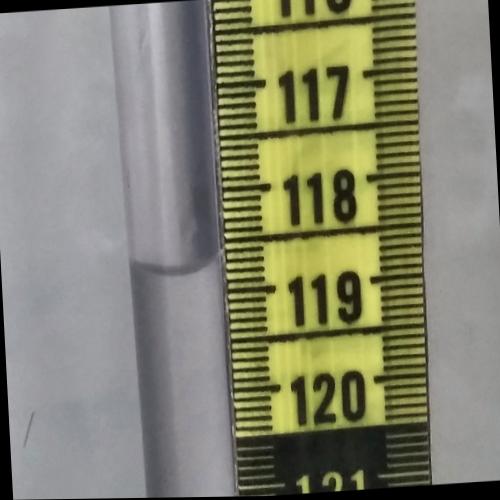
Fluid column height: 118.8 cm